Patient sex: M
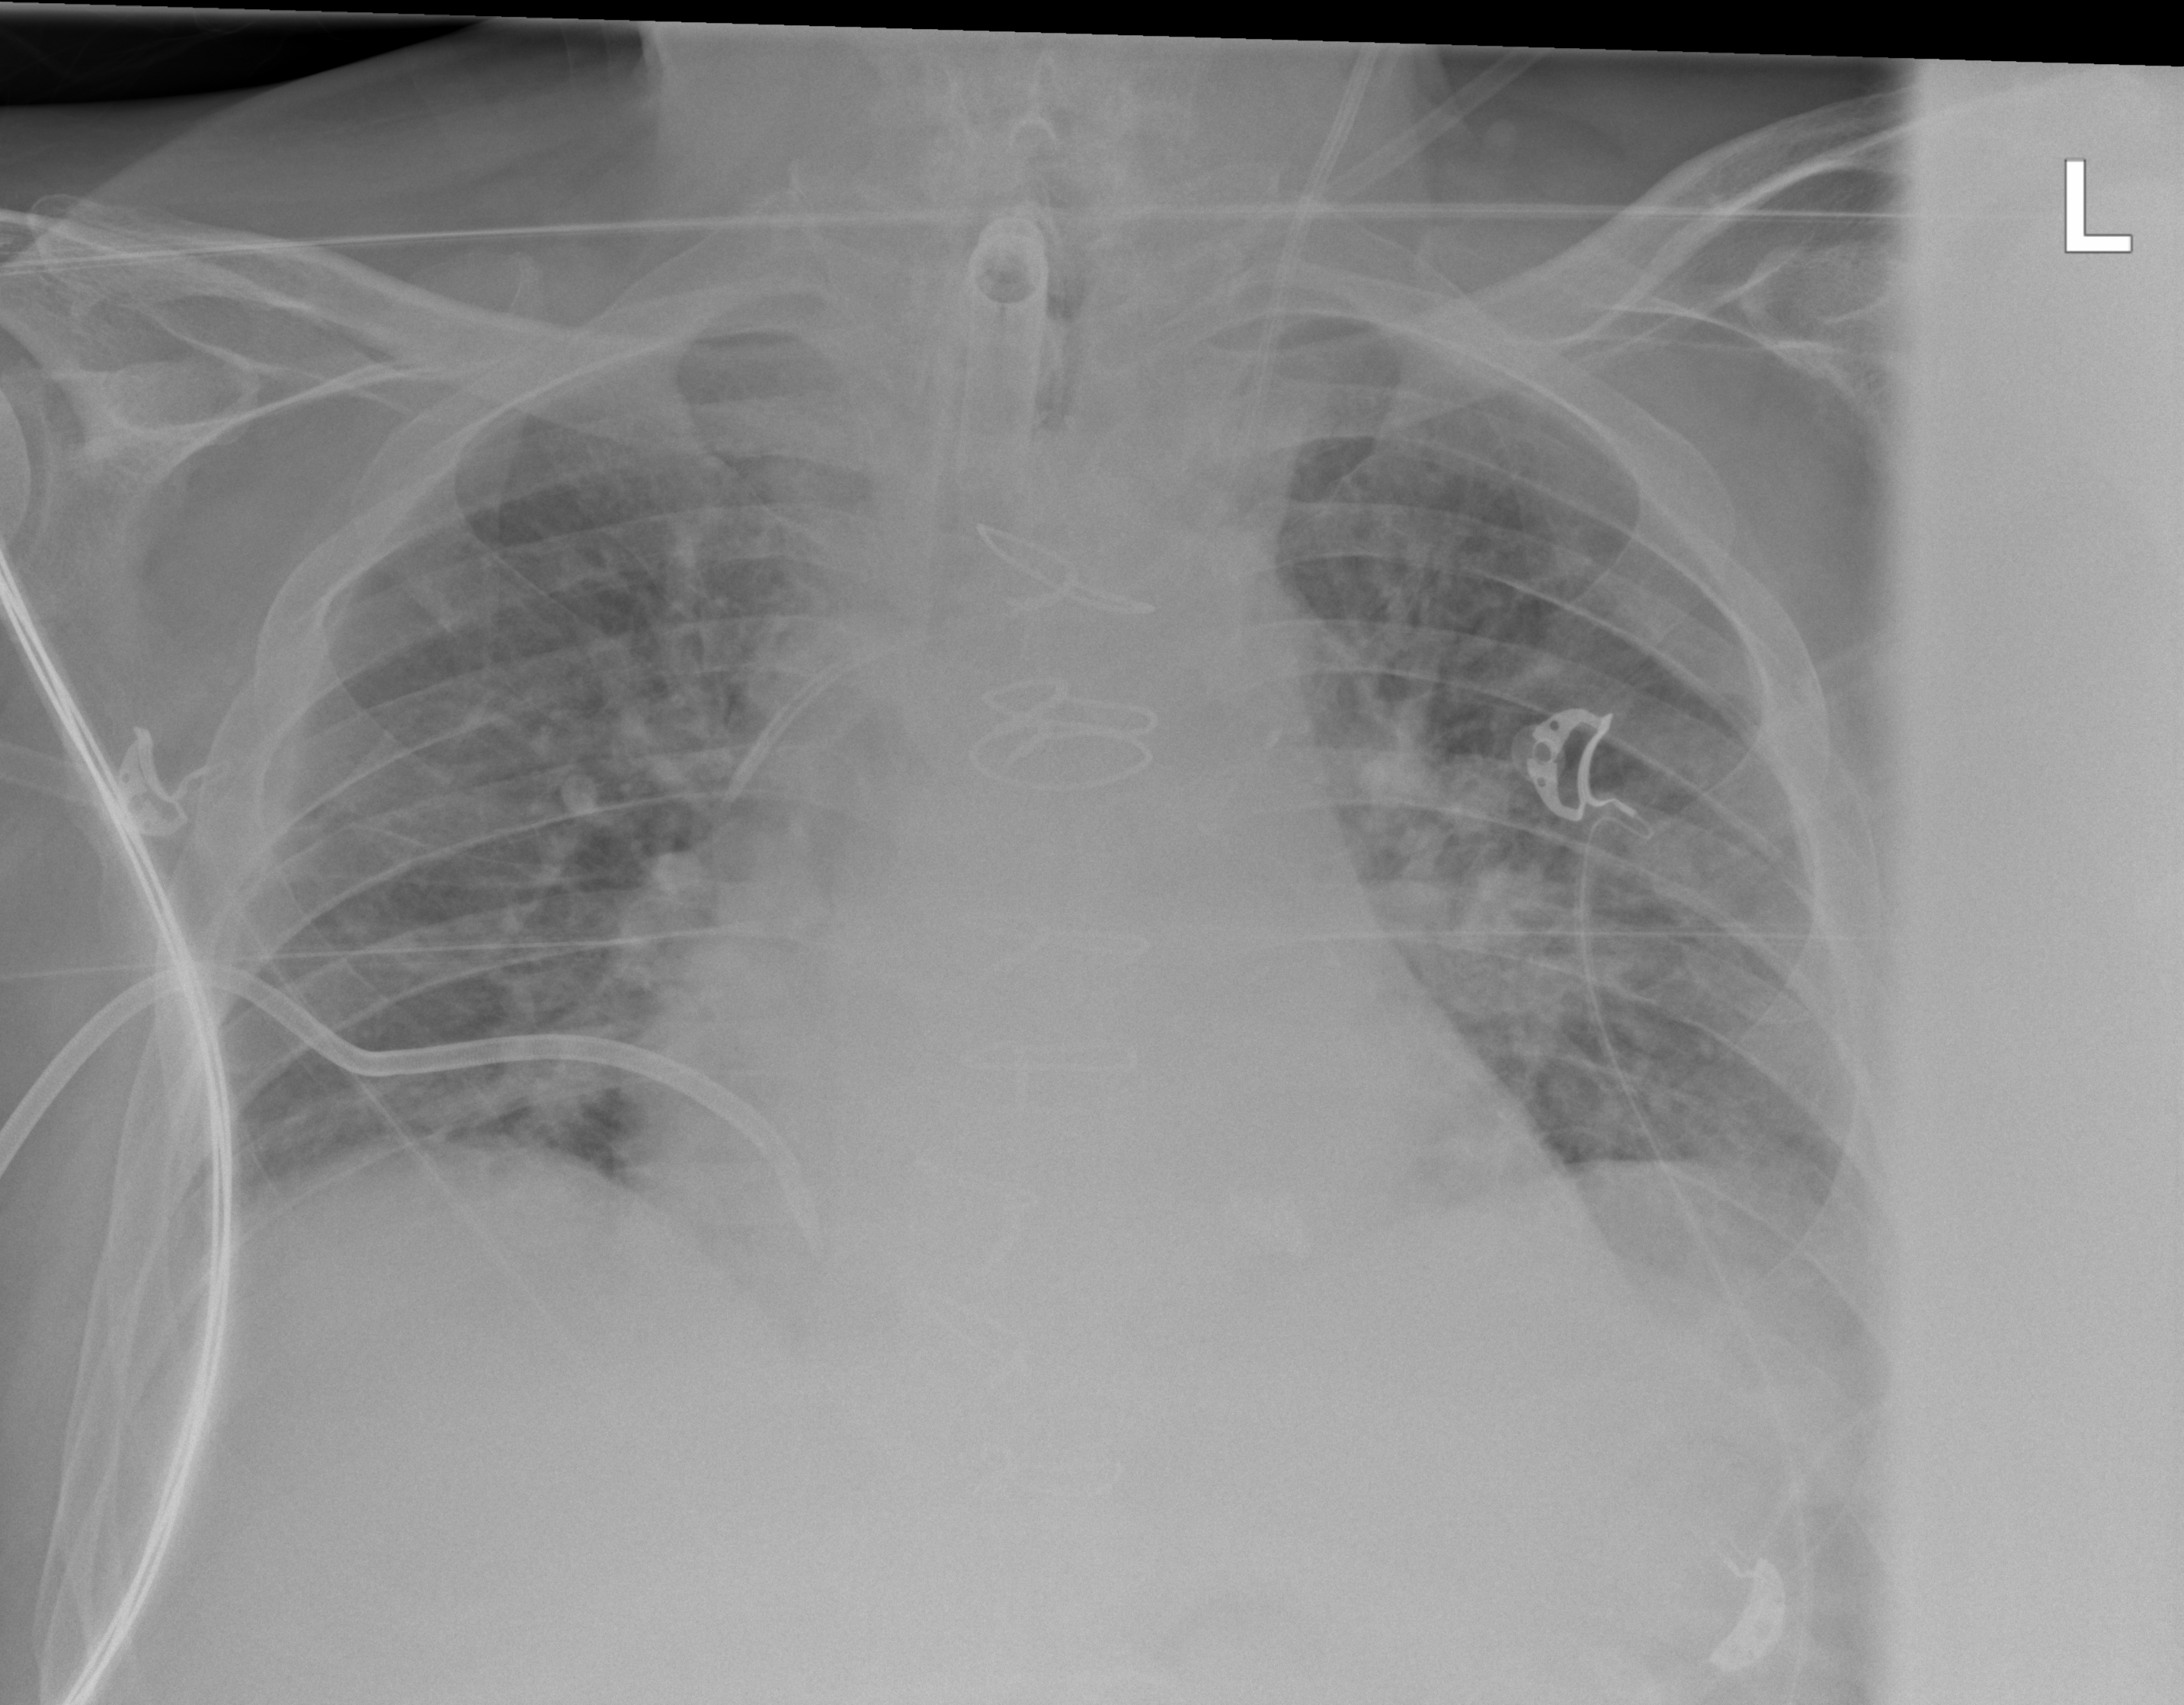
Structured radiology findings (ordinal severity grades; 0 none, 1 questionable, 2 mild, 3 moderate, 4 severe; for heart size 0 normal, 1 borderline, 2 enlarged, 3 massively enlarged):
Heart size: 2
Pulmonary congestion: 2
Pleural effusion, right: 1
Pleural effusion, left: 1
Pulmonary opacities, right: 2
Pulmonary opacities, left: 2
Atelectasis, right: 2
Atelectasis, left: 2